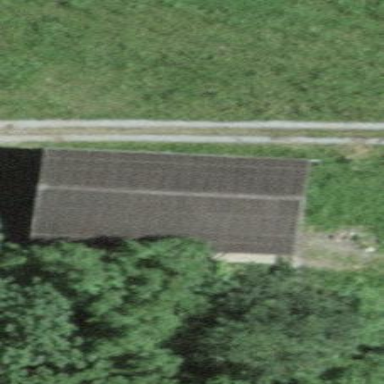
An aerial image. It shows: Farm auxiliary building.